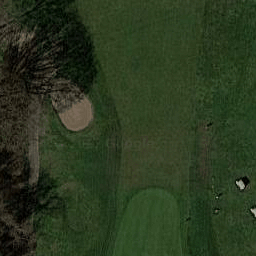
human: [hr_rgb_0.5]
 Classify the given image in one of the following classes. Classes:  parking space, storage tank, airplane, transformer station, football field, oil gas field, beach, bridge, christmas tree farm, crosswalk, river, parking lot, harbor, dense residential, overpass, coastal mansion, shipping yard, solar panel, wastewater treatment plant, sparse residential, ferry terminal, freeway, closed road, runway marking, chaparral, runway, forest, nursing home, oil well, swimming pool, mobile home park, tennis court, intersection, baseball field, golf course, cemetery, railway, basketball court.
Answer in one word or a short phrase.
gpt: golf course